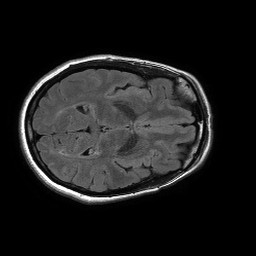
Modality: FLAIR
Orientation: axial
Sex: female
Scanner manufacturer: philips
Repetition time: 11 s
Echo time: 0.125 s